Question: I have a <URL> that I need to have working on mobile devices currently it displays like the image below.
So far I have had the following ideas:
1. Copy the 680 lines of CSS again within the same document in between @media only screen tags.
2. Copy the same code into a mobile.css stylesheet and start again
"2" is my least favourite option but the most likely I am just wanting to know what your options would be?

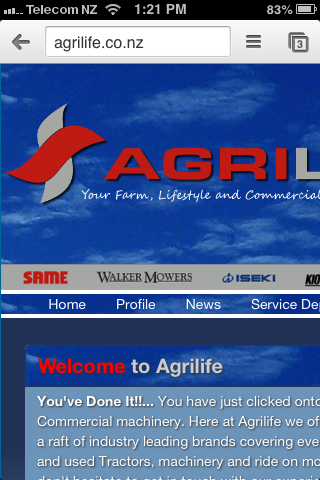
Answer: It's going to take a little work but is worth it. You have to take the CSS that is too big on mobile and put them in specific media queries based on size. Let's say you want your titles to change from 80px to 40px when the screen size is less than 600px:
'''
@media screen and (max-width: 1000px) {
.mytitle {
font-size: 80px;
}
}
@media screen and (max-width: 600px) {
.mytitle {
font-size: 40px;
}
}
'''